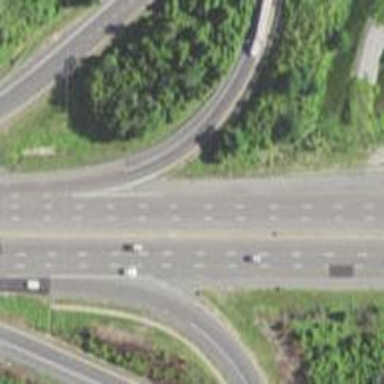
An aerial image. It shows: Primary highway that functions as expressway.